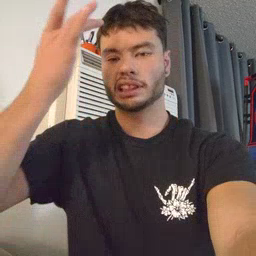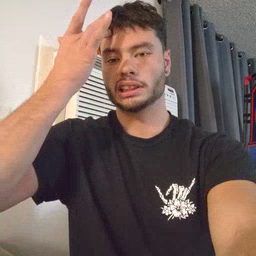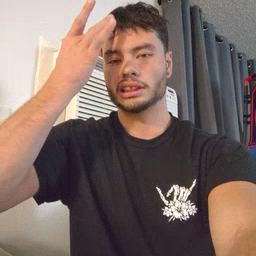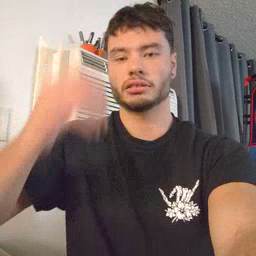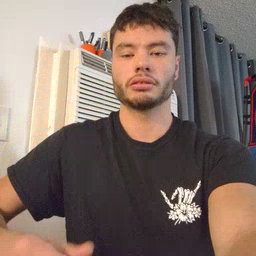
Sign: sick